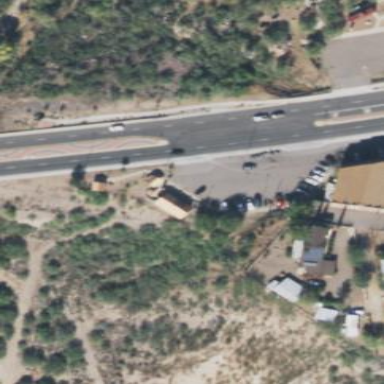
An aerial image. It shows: Rest area along the road.